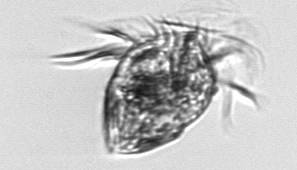
Label: Strombidium_morphotype1